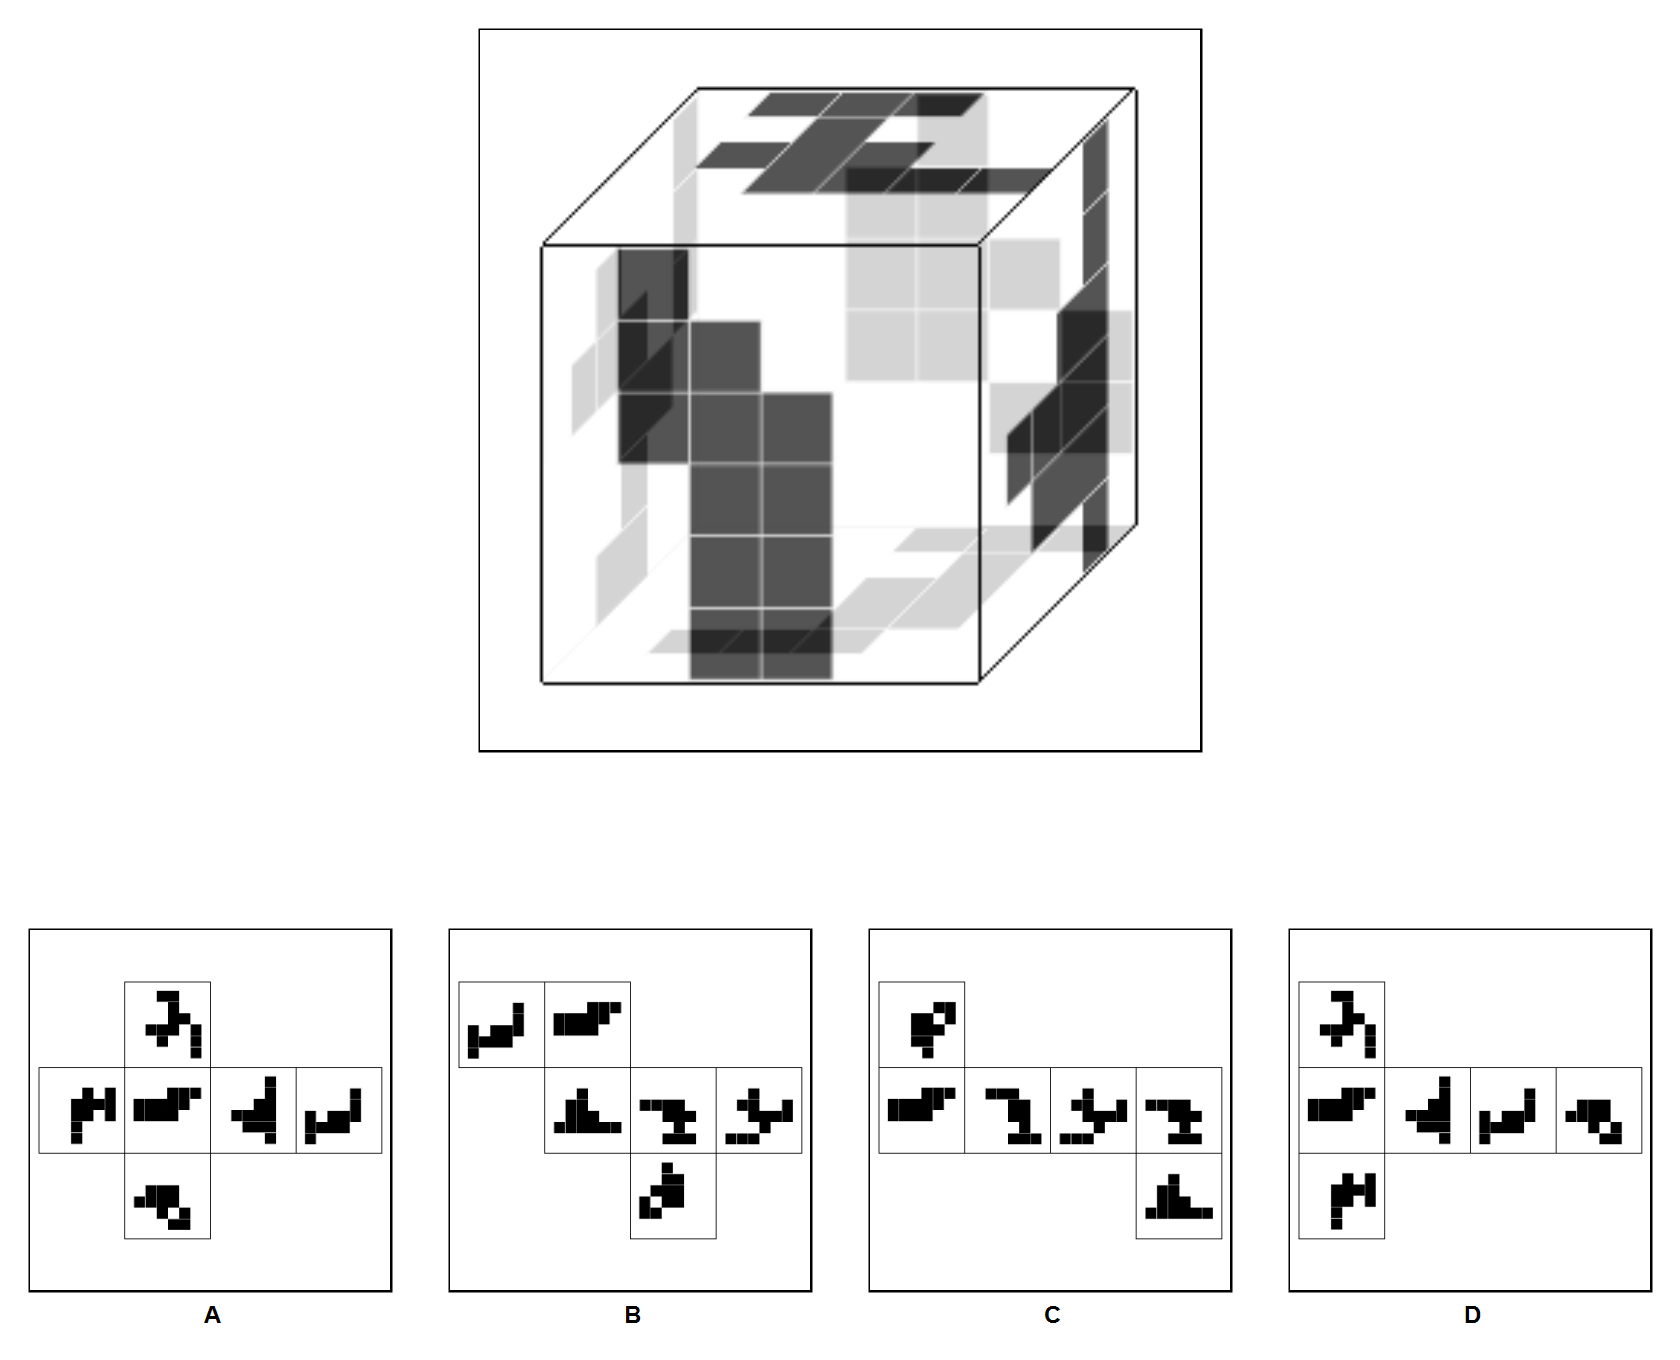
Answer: B